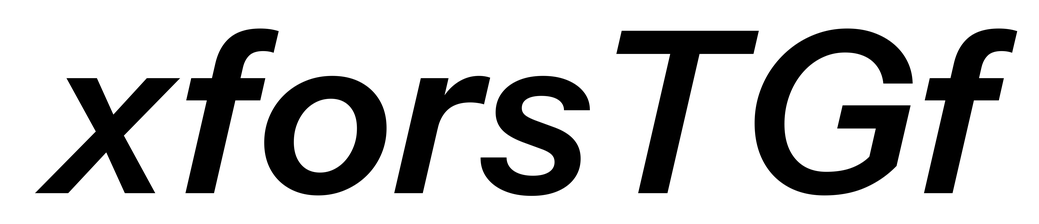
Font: InstrumentSans-Italic_SemiBold_Italic